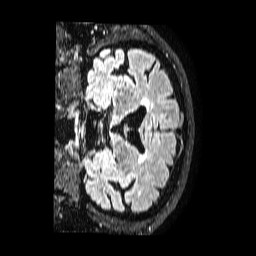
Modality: FLAIR
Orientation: coronal
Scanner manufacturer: philips
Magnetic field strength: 1.5 T
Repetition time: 4.8 s
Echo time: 0.3 s